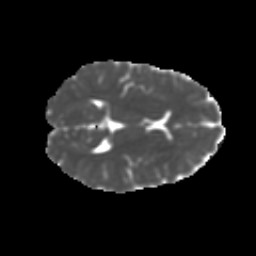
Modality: MD
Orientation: axial
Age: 14
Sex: female
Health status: ill
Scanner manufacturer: ge
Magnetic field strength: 3 T
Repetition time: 6.752 s
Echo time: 0.079 s